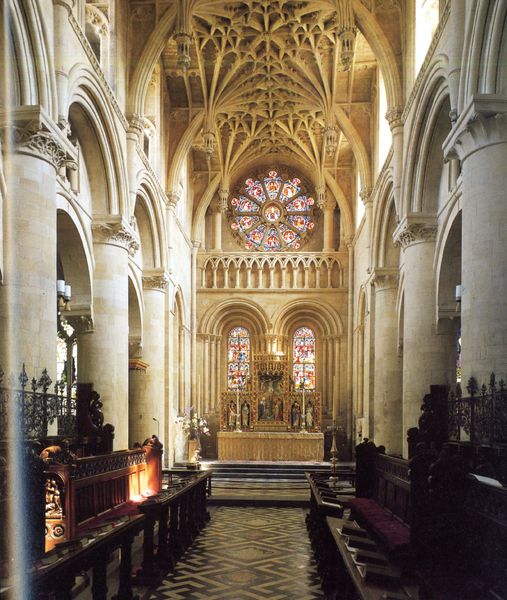
Titel: Christ Church Cathedral (ehemals St Frideswide’s Priory), Oxford/Oxfordshire
Institution: Oxford, Christ Church Cathedral
Schlagwörter: gott, bunt, fenster, glas, holz, licht, marmor, säulen, weg, innenraum, gitter, kirche, sonne, gold, decke, gotik, kreis, rund, sitze, treppe, treppen, gestühl, kerzen, stufen, halle, bögen, gewölbe, fliesen, beten, altar, bänke, hauptschiff, kathedrale, mittelgang, mittelschiff, glasmalerei, gotisch, rosette, steinboden, grat, kriche, sakralraum, chorgestühl, netzgewölbe, liocht, ifoto, kicher, zwergenfries